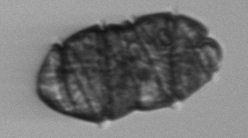
Label: Margalefidinium